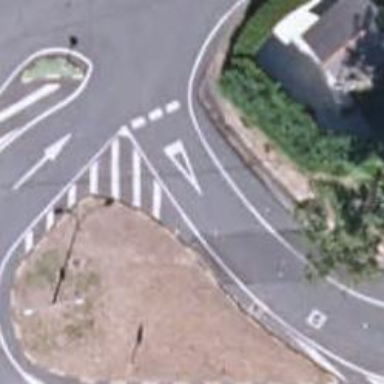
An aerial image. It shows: Road with "give way" sign.